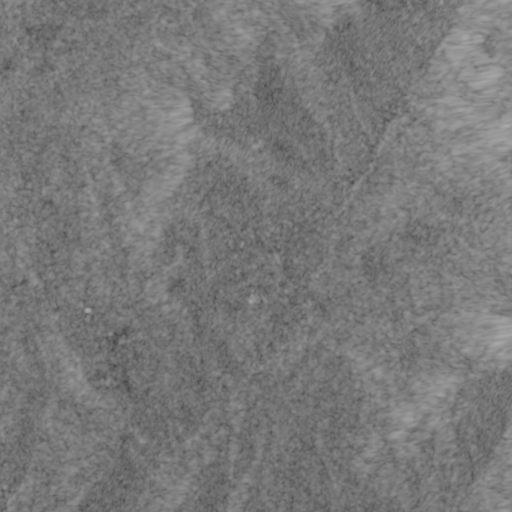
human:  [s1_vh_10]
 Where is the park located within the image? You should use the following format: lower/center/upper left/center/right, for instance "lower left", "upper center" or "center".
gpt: The park is located in the center of the image.
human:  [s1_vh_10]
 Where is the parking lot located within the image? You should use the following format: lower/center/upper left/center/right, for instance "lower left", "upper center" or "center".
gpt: The parking lot is located in the lower center of the image.
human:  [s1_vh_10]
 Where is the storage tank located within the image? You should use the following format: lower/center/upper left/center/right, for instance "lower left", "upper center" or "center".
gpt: The storage tank is located in the center of the image.
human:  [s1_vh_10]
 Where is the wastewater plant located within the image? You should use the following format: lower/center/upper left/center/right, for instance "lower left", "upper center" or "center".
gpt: The wastewater plant is located in the center of the image.
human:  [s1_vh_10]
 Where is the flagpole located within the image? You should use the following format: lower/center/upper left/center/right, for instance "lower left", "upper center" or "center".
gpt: The flagpole is located in the upper left of the image.
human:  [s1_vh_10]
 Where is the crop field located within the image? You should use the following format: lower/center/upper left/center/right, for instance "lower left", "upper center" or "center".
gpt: There is no crop field in the image.

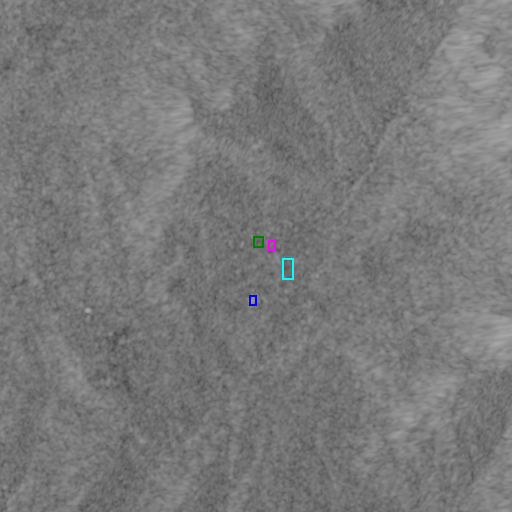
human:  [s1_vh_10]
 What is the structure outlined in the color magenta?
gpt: The structure outlined in magenta is a park.
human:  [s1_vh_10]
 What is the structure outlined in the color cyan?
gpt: The structure outlined in cyan is a parking lot.
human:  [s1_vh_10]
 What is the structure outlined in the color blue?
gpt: The structure outlined in blue is a wastewater plant.
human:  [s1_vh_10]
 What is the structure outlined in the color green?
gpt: The structure outlined in green is a building.
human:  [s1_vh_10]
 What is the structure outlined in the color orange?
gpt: There is no orange outline.